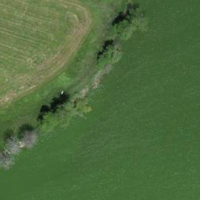
EUNIS habitat code: 52
Species observed at this site:
Anax parthenope